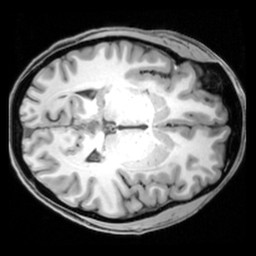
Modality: T1w
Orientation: axial
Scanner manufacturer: siemens
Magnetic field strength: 3 T
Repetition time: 1.9 s
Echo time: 0.00397 s